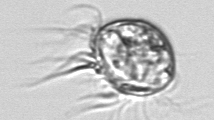
Label: Leegaardiella_ovalis